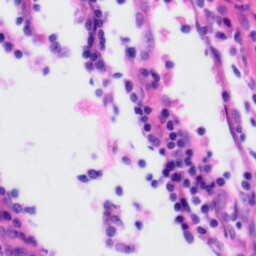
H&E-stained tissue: Tonsil